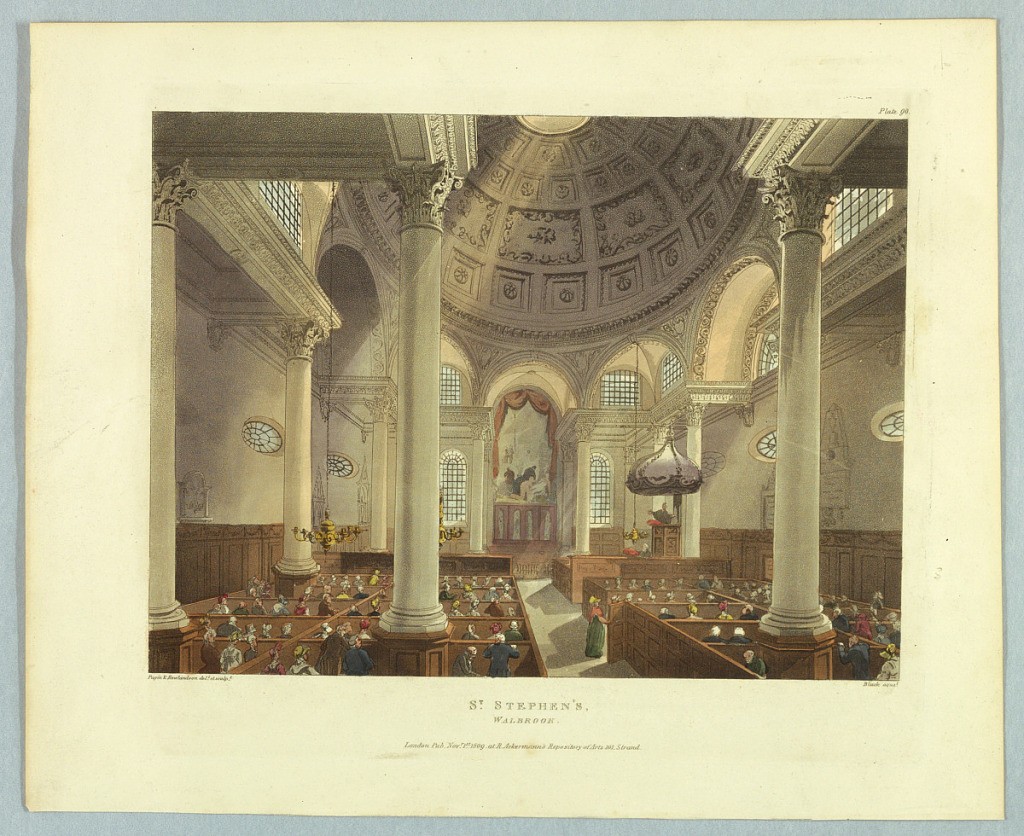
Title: St. Stephan's Walbrook, from "Ackermann's Repository"
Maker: Thomas Rowlandson, British, 1756–1827
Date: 1809
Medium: Aquatint, brush and watercolor on paper
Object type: Print
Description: Large church interior with coffered dome. Pews filled. Pupit at the right center, viewed from the rear. Title, artists', and publisher's names below.